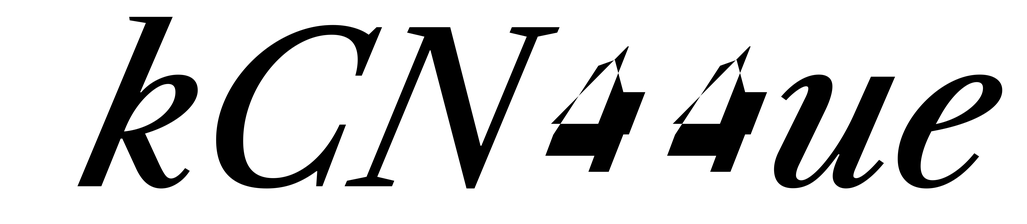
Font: LibreCaslonText-Italic_Medium_Italic